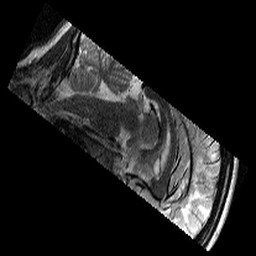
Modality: T2w
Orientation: sagittal
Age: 10
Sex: female
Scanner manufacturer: siemens
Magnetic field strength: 3 T
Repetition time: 9.23 s
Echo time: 0.067 s